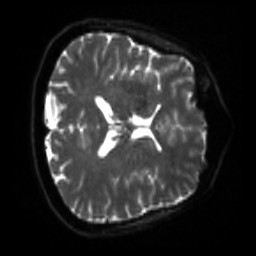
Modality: sbref
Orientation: axial
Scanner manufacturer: siemens
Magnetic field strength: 3 T
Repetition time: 4 s
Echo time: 0.0594 s